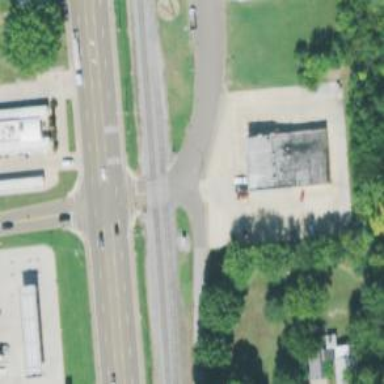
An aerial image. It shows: Stop road.